Question:
I have drag the log cat window out of the Main window, how can i put i back.
I have tried double click the window or do something else.
but i could not find the right way to put the window back.
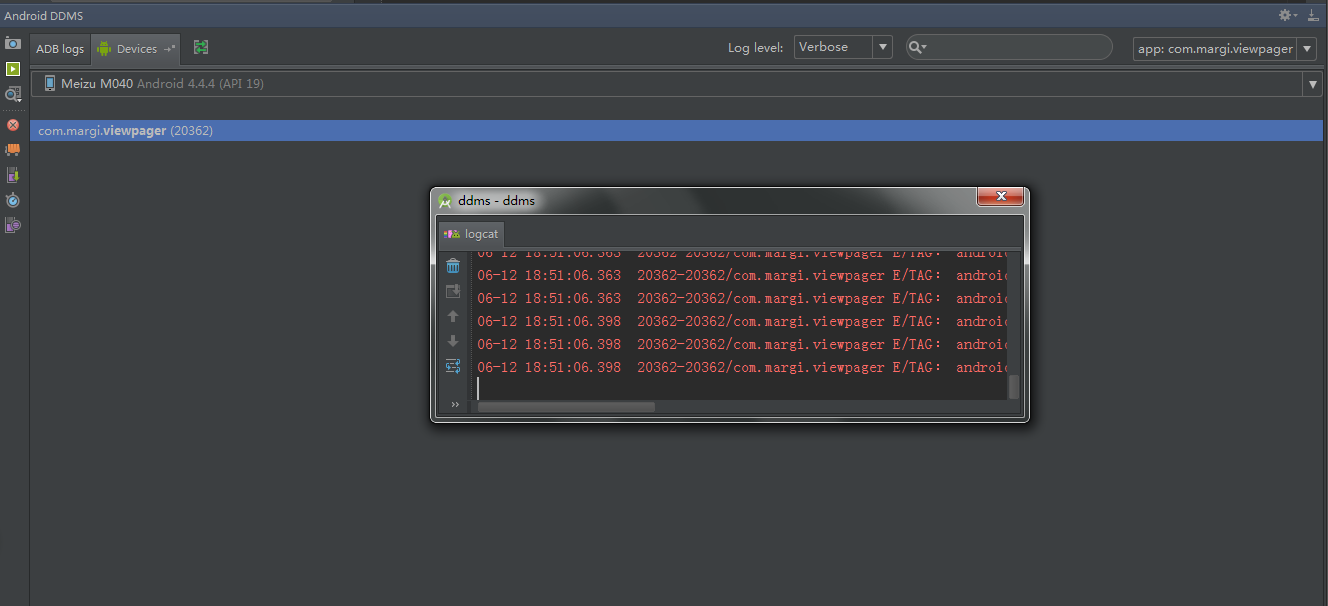
Answer: It's easy. See the picture below: